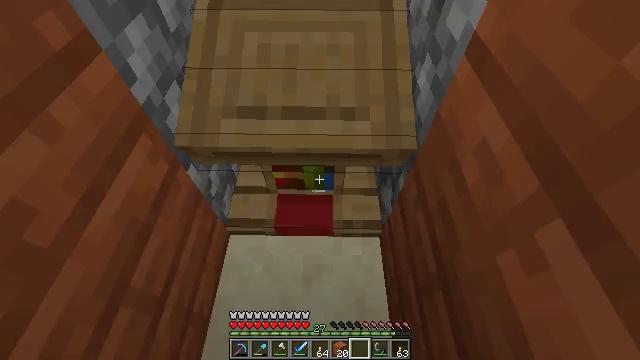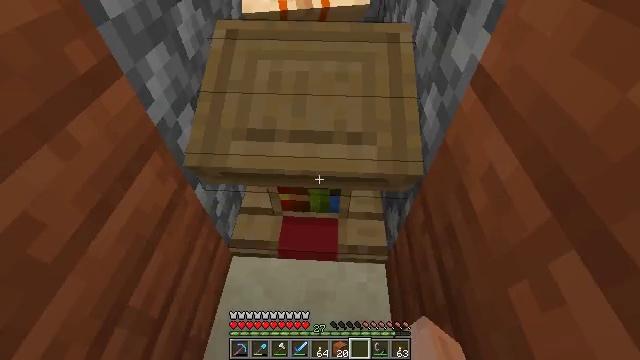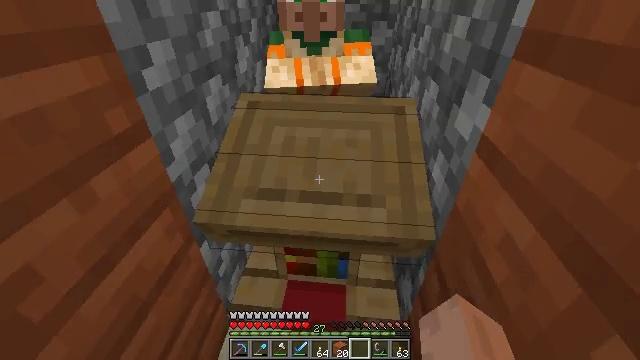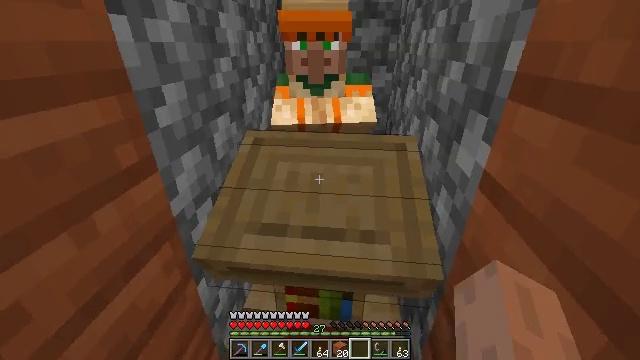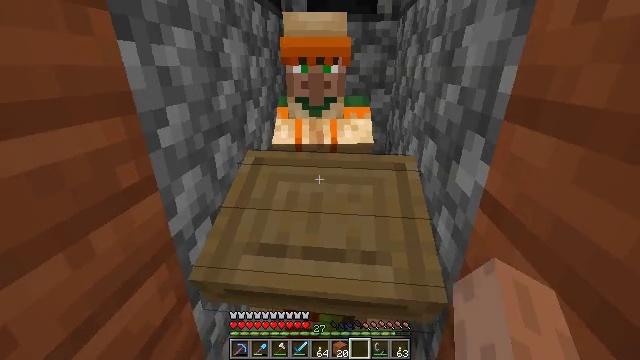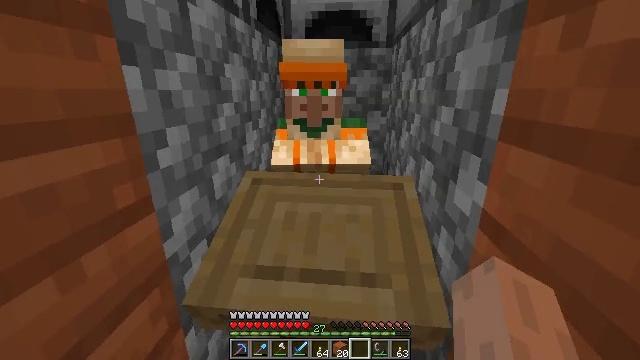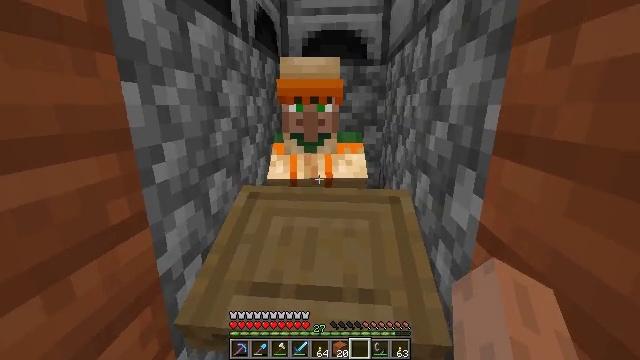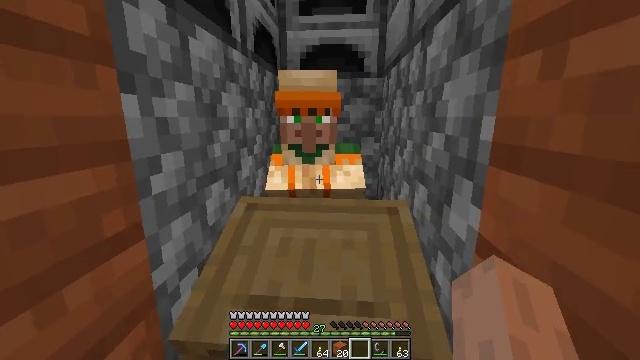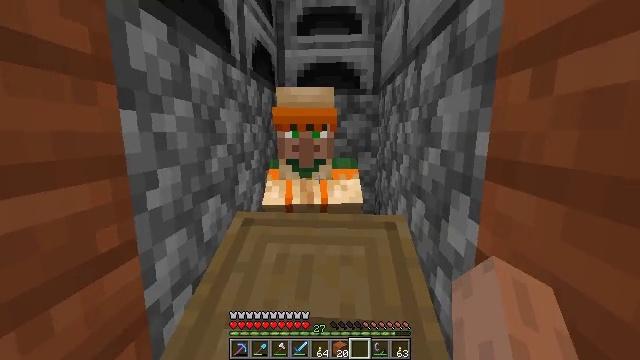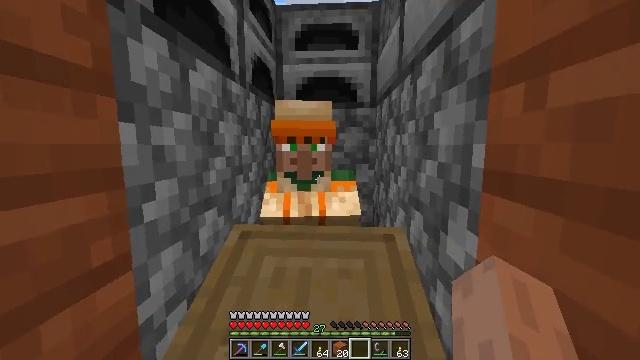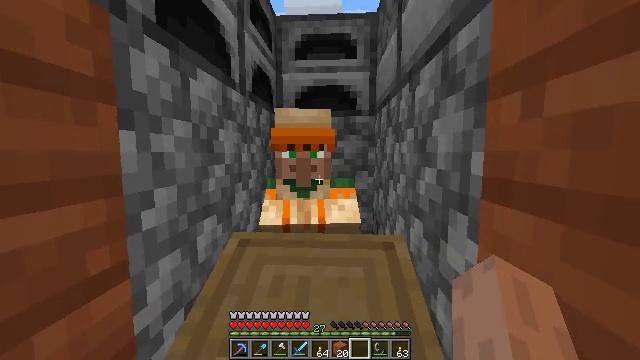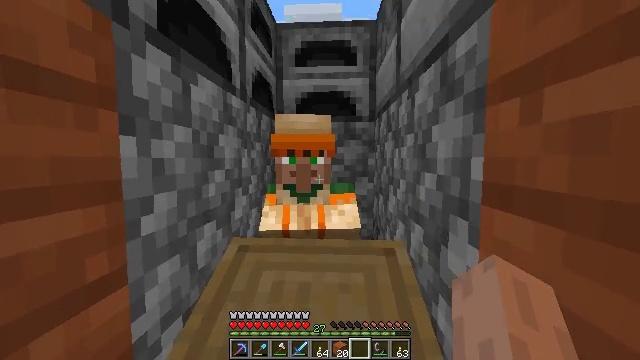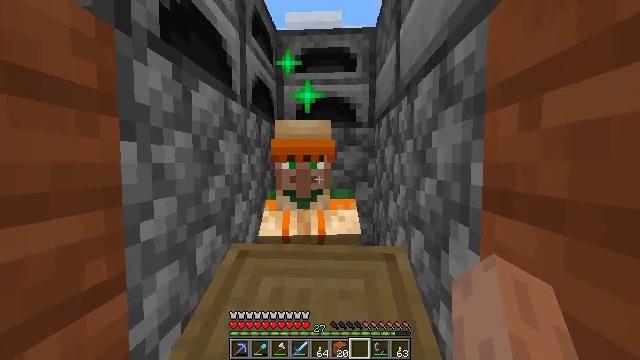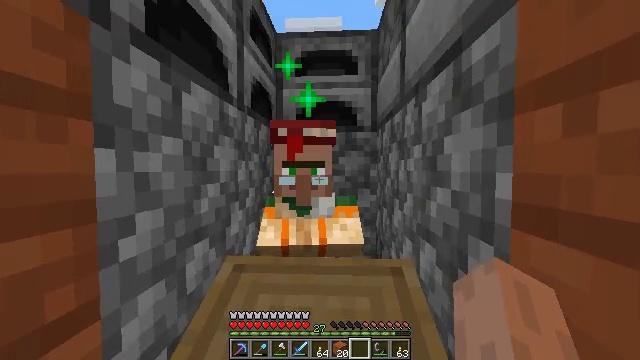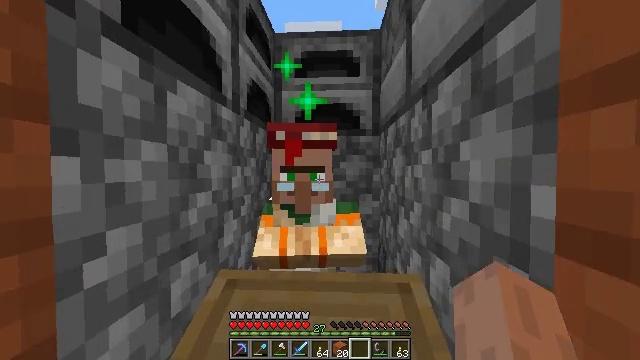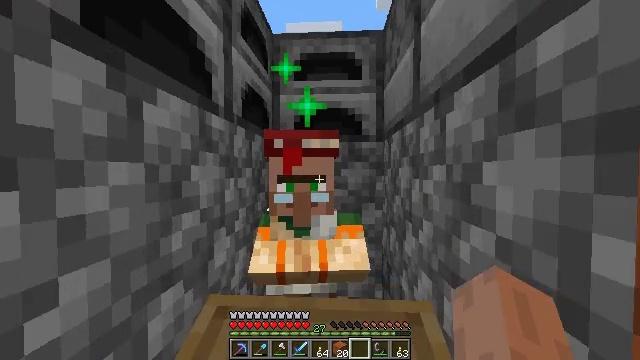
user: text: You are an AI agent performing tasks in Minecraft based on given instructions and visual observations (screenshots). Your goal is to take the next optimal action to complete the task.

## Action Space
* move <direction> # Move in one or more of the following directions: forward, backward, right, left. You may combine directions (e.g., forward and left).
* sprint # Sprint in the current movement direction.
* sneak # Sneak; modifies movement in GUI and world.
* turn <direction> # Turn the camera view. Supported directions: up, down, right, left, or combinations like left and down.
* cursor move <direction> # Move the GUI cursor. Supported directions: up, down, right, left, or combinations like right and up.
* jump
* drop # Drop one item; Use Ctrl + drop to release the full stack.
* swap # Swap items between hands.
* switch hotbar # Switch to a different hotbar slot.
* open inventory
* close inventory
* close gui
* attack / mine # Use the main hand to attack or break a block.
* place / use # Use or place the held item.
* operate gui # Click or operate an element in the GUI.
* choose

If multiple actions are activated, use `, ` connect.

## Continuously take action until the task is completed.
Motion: motion action
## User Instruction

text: Mine the lectern.
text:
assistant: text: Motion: turn left and up
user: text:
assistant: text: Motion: turn left and up
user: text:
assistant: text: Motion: turn up
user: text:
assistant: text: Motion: turn up
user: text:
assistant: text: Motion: turn up
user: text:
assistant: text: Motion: turn up
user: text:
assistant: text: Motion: turn up
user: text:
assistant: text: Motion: turn up
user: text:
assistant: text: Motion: turn up
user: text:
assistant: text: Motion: turn up
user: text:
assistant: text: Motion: turn up
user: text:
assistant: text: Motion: turn up
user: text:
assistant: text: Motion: move forward, turn up
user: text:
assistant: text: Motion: move forward
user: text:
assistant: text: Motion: move forward
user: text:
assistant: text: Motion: no_op
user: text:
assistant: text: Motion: no_op
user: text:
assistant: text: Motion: no_op
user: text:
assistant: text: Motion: use / place
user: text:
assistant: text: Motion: use / place
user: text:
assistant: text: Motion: use / place
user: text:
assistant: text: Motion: no_op
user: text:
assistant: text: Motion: no_op
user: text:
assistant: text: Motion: open gui
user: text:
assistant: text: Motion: no_op
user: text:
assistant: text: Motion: no_op
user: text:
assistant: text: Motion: no_op
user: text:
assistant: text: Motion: no_op
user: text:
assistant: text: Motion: cursor move left and up
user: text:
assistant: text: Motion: cursor move left and up